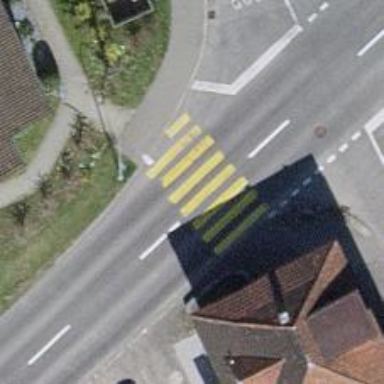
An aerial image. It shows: Marked zebra crossing on the road.